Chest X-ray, PA view. Patient: 74 years old, sex M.
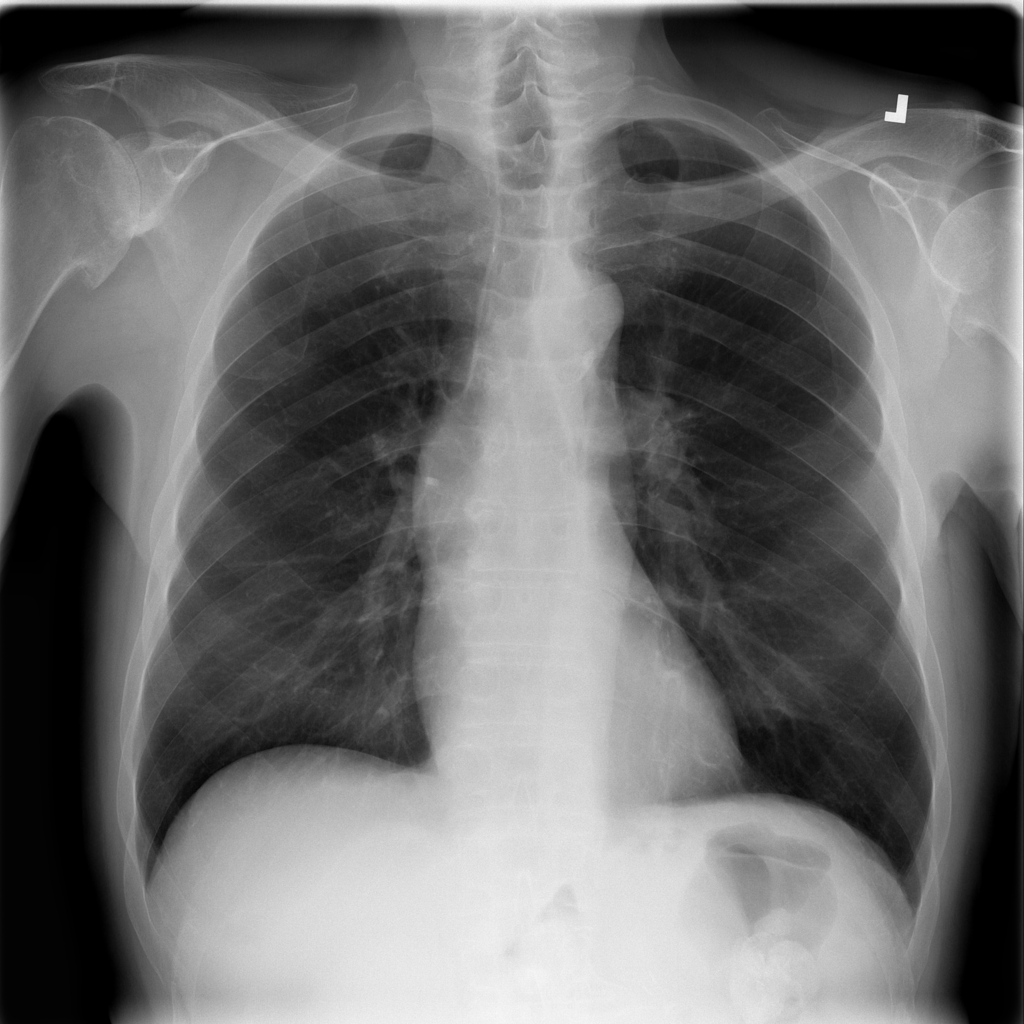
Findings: No Finding